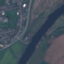
Label: River